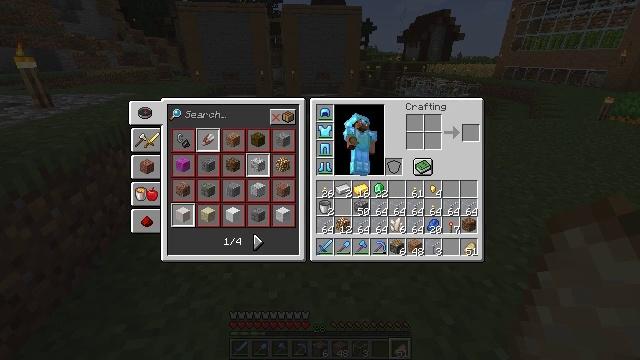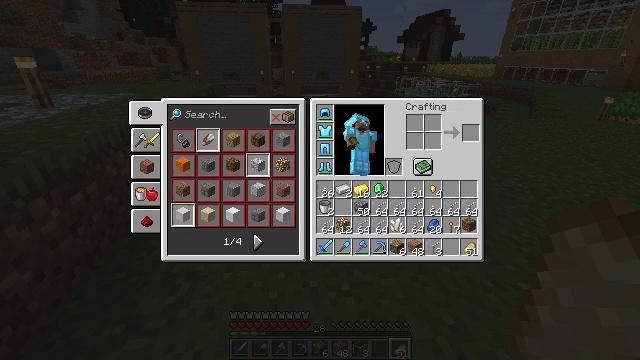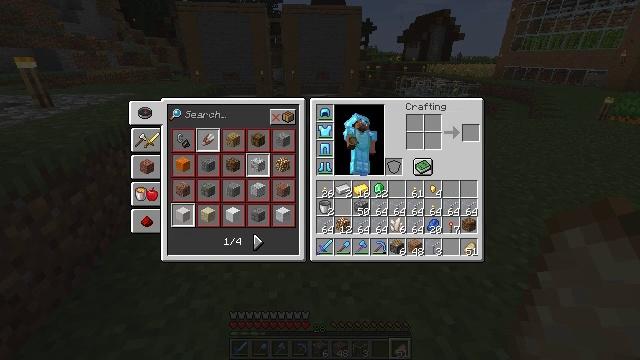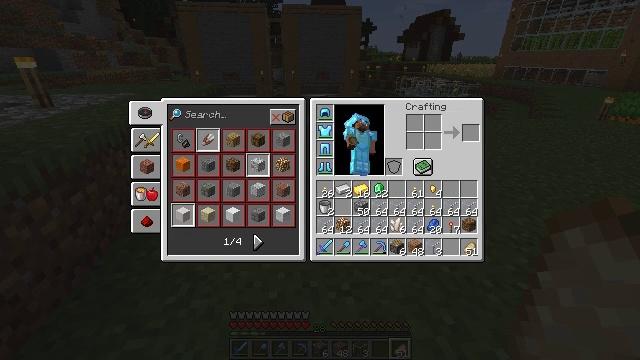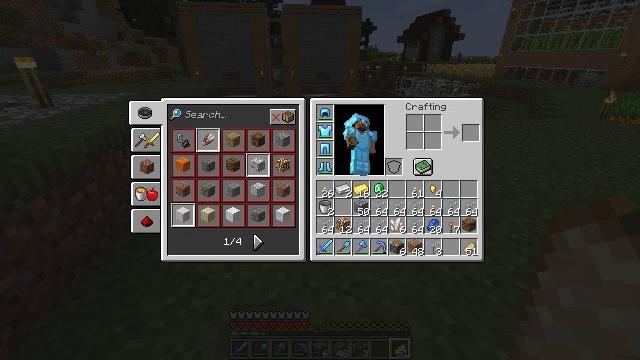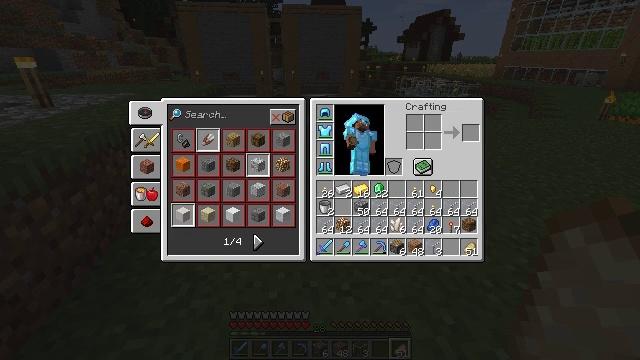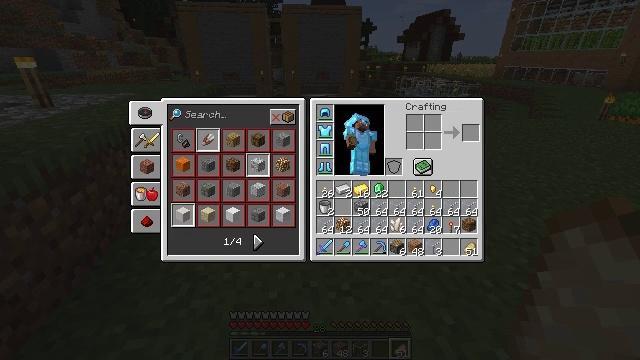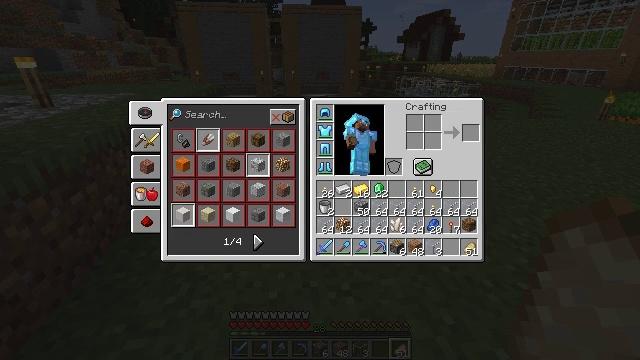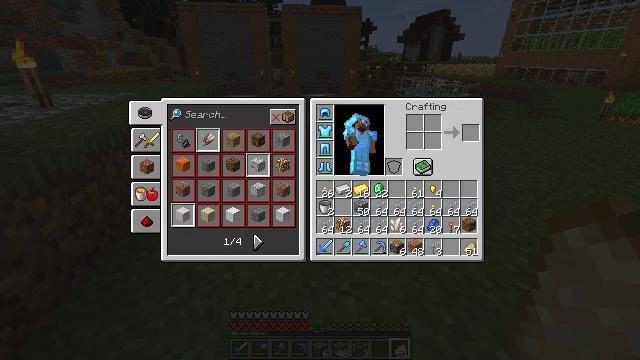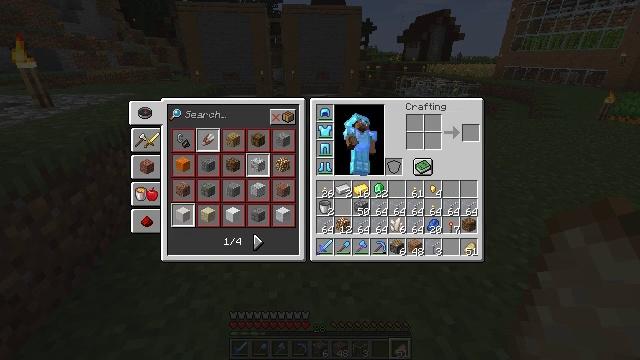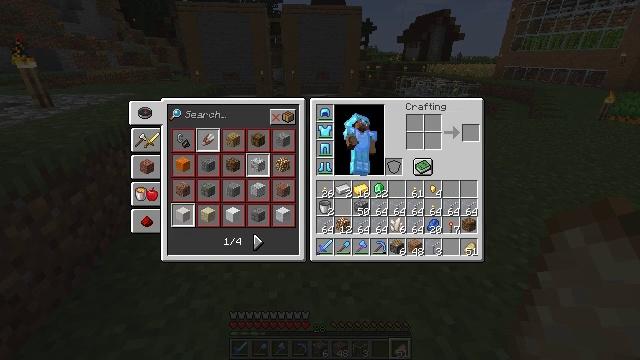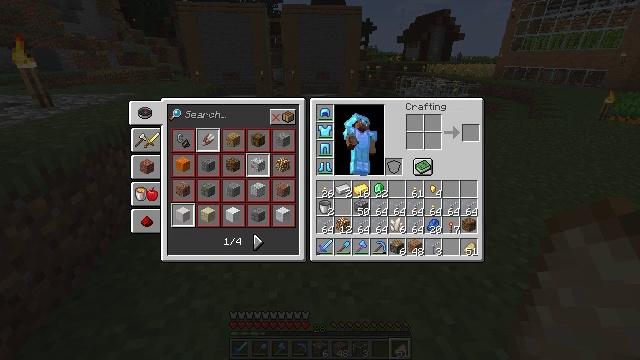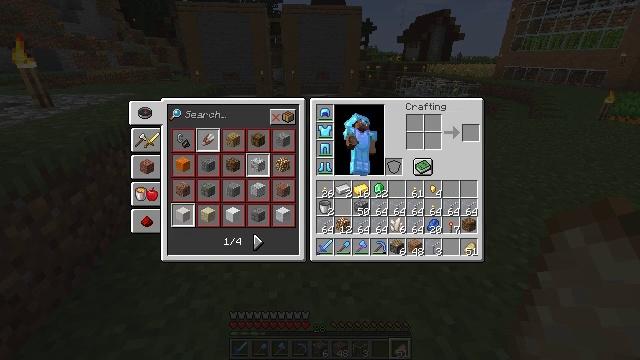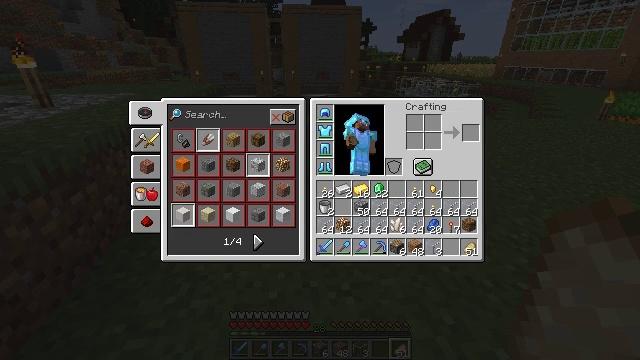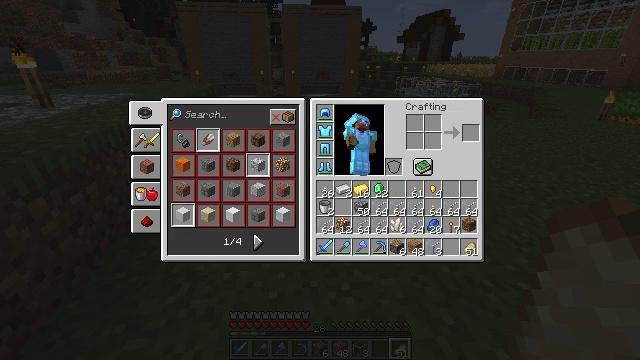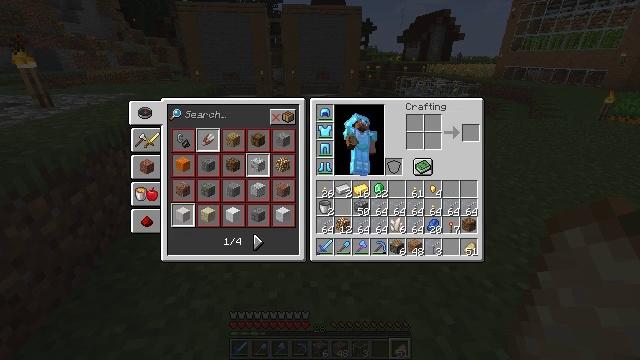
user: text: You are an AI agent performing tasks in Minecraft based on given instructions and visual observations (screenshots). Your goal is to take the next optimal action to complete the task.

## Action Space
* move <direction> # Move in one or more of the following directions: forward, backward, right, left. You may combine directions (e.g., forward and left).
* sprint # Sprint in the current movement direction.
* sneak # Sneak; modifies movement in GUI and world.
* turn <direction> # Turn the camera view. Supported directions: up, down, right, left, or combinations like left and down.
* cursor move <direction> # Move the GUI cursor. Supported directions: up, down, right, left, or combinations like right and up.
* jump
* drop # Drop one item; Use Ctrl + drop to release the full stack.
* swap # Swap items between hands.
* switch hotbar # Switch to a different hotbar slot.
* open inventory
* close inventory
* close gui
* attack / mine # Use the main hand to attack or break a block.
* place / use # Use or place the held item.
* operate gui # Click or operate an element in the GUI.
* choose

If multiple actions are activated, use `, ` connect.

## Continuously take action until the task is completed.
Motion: motion action
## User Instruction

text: Collect the elements needed and craft redstone.
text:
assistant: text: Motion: no_op
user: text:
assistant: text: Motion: no_op
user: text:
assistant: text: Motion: no_op
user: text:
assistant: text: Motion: no_op
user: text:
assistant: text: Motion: no_op
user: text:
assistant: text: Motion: no_op
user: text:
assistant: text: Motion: no_op
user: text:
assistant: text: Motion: no_op
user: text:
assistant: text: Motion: no_op
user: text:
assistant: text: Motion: no_op
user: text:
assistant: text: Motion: no_op
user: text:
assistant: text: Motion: no_op
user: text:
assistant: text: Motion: no_op
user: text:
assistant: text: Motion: no_op
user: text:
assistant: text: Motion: no_op
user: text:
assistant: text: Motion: no_op
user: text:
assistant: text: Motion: no_op
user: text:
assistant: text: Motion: no_op
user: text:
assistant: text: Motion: no_op
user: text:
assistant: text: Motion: no_op
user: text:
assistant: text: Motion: no_op
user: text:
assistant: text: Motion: no_op
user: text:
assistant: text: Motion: no_op
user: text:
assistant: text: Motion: no_op
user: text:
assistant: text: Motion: no_op
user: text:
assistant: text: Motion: no_op
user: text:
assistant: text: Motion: cursor move down
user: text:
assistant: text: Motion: cursor move down
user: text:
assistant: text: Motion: cursor move down
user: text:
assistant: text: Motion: cursor move down